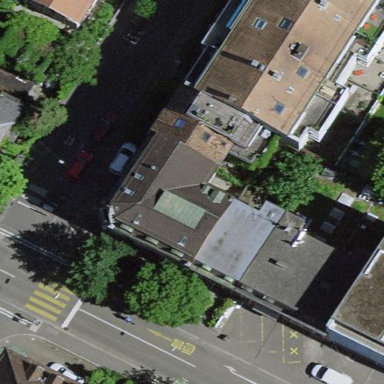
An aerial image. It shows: Apartment building with quadruple saltbox roof shape.